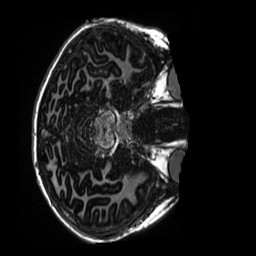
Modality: MP2RAGE
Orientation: axial
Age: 11
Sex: male
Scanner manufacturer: siemens
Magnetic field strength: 3 T
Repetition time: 4 s
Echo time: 0.00303 s